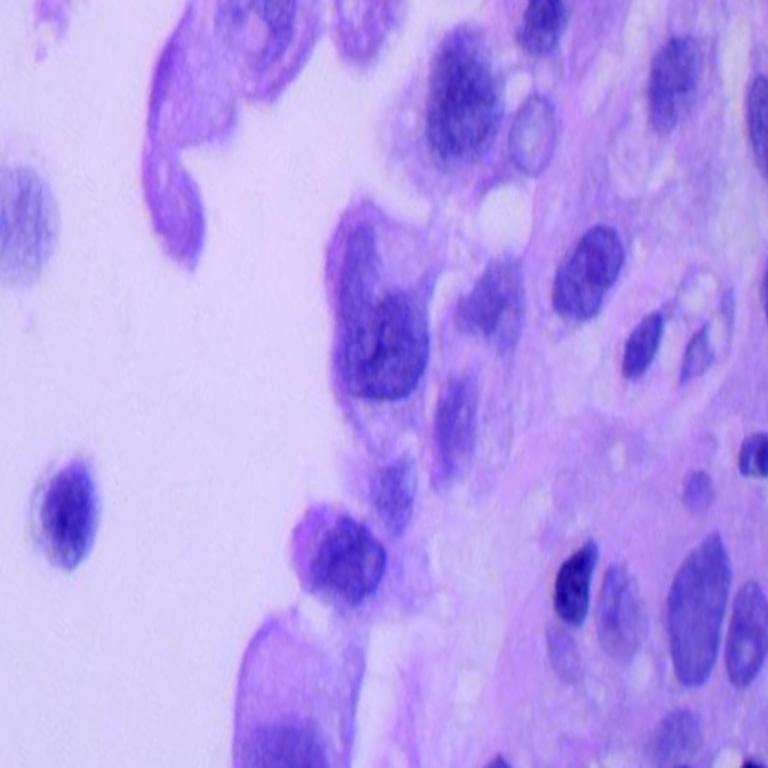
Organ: lung
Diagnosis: adenocarcinomas